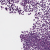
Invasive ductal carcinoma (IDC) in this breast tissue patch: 1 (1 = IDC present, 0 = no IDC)